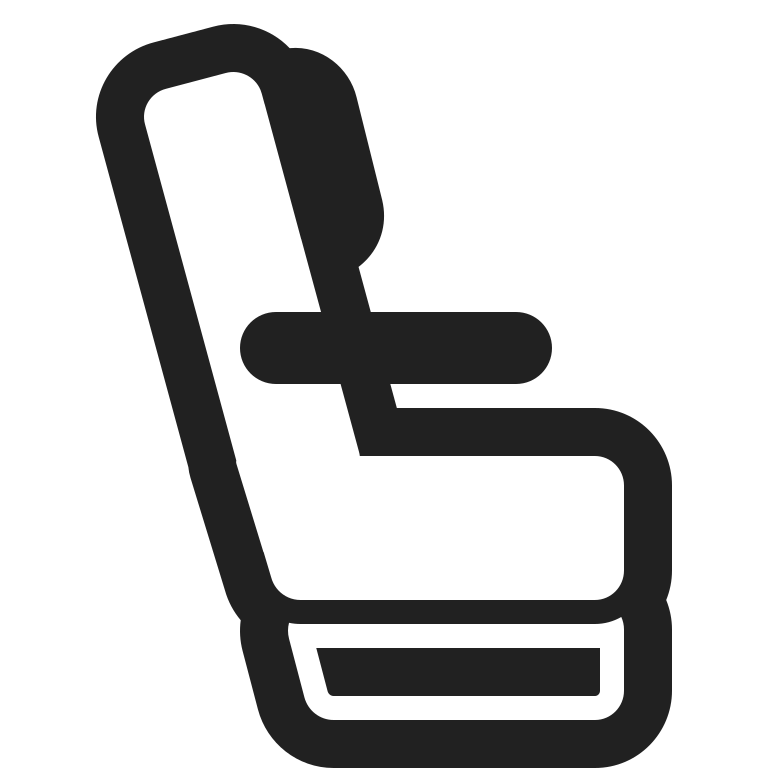
seat high contrast